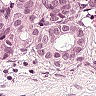
Metastatic tissue present: yes